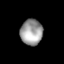
Tissue: lung
Cell type: Epithelial cells
Senescence score: 0.2387
Nuclear area (px): 559
Mean DAPI intensity: 156.928